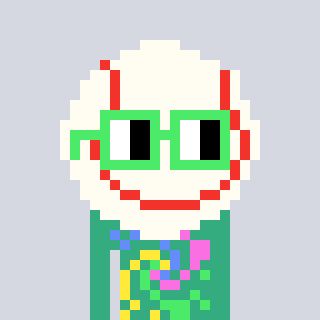
a pixel art character with square light green glasses, a baseball ball-shaped head and a teal-colored body on a cool background